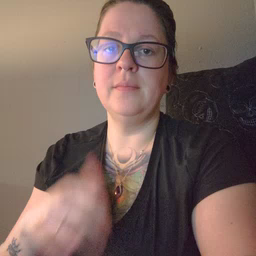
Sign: now